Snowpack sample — Buffalo Mountain, Silverthorne, Colorado, USA (1/25/25, 10:11 AM MST)
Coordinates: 39.6222, -106.1139
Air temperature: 22 °F
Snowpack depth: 110 cm
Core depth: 30 cm
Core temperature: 42.8 °F
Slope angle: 12°, slope face: 102°
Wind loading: high
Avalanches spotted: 0
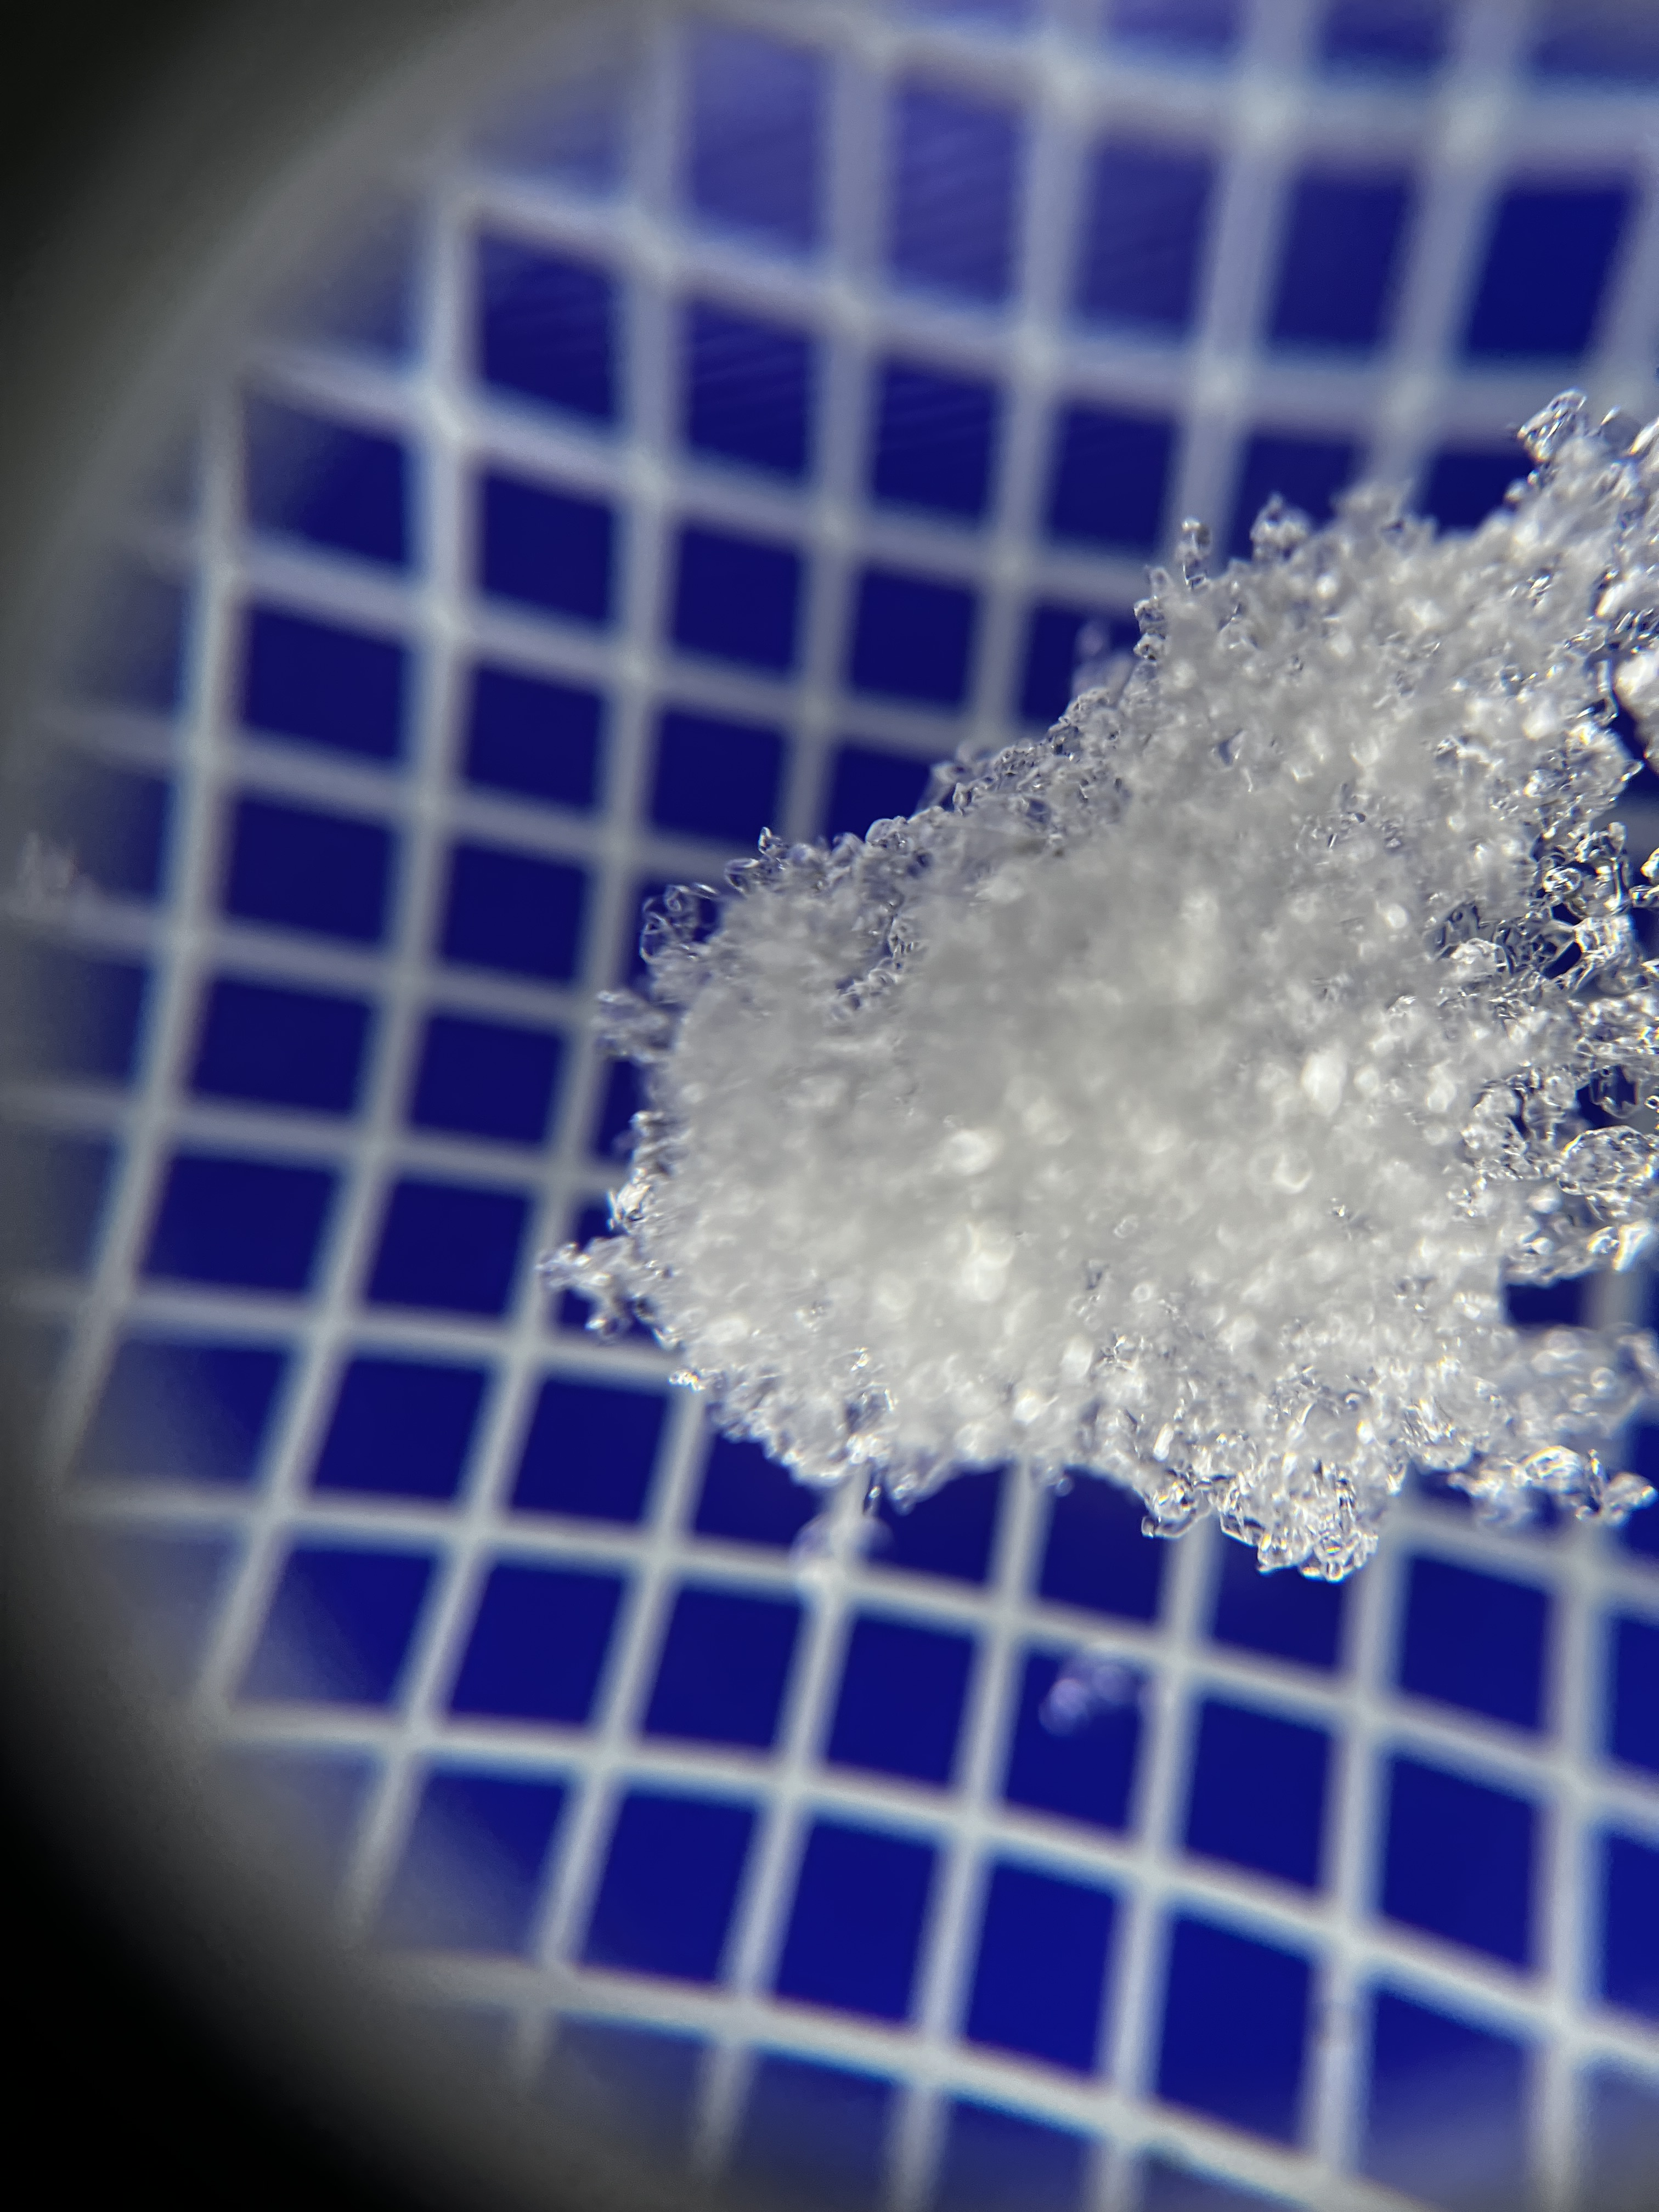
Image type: magnified_profile
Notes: No avalanches nearby, collected on the outskirts of a fire break 15 meters from the treeline, on way to Buffalo and Red Mountain